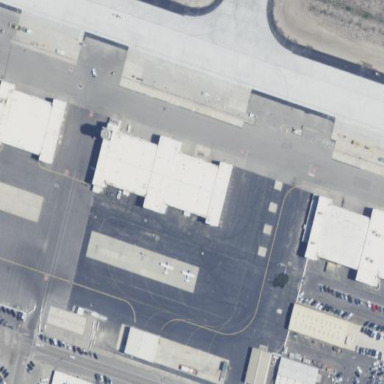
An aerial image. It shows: Hangar located at airport.